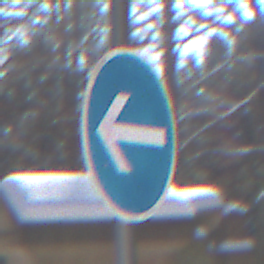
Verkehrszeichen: VorgeschriebeneFahrtrichtungHierLinks
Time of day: MorningAfternoon
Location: Outdoor (Special)
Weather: Clear
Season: Winter
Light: Natural